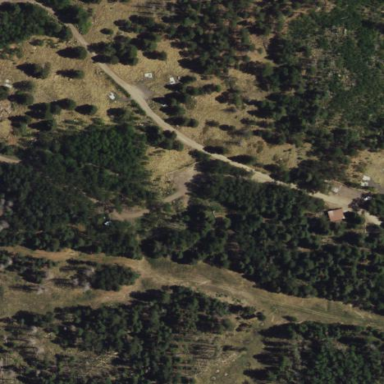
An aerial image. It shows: Campsite for tourism.